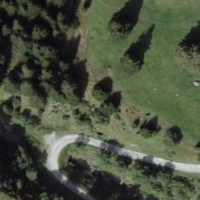
EUNIS habitat code: 26
Species observed at this site:
Saxifraga rotundifolia